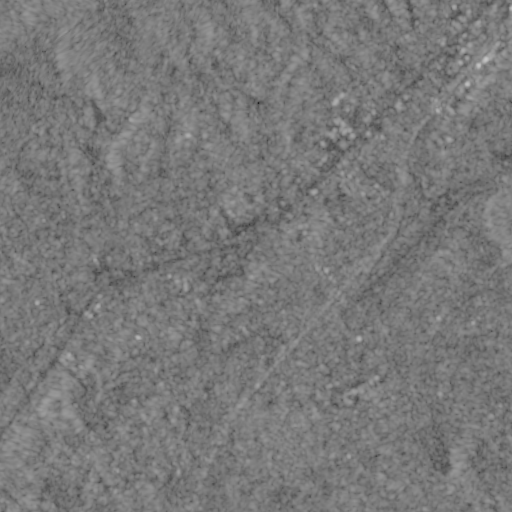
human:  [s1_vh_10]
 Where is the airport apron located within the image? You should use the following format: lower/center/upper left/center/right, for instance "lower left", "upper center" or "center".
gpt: The airport apron is located in the center right of the image.
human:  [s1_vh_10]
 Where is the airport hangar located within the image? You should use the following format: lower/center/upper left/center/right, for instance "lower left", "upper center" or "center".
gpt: The airport hangar is located in the center right of the image.
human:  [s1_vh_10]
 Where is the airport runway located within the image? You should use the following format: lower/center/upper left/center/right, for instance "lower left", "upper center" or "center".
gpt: The airport runway is located in the center right of the image.
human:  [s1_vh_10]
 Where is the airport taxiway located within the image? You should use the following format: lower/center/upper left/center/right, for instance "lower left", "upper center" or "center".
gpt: The airport taxiway is located in the center right of the image.
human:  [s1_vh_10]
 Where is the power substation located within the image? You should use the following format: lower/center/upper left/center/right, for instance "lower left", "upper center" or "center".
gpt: The power substation is located in the lower left of the image.
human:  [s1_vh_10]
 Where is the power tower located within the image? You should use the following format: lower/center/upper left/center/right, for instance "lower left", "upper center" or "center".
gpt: The power tower is located in the lower left of the image.
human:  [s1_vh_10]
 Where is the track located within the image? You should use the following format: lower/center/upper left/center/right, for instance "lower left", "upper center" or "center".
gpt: The track is located in the center left of the image.
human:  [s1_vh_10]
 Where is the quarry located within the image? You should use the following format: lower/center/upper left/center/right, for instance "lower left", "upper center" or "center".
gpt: There is no quarry in the image.

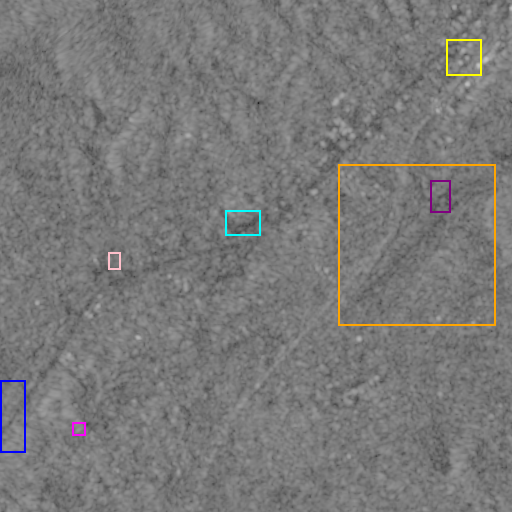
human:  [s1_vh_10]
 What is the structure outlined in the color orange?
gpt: The structure outlined in orange is an airport.
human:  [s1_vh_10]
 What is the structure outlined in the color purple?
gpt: The structure outlined in purple is an airport apron.
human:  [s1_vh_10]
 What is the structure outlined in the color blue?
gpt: The structure outlined in blue is a park.
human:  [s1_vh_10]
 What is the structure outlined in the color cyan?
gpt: The structure outlined in cyan is a parking lot.
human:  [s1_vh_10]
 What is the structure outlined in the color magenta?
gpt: The structure outlined in magenta is a power substation.
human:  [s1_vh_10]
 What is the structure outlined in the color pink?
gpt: The structure outlined in pink is a track.
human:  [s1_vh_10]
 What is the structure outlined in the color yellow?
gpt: The structure outlined in yellow is a building.
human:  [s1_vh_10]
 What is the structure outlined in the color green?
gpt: There is no green outline.